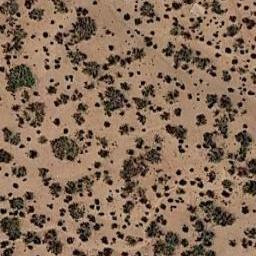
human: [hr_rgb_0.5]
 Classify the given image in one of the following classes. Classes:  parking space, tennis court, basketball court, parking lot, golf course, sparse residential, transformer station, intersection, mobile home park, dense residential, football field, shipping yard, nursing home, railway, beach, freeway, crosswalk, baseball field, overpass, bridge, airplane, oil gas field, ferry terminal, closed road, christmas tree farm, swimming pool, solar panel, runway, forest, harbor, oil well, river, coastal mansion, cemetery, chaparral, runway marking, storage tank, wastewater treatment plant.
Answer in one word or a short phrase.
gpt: chaparral